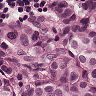
Metastatic tissue present: yes